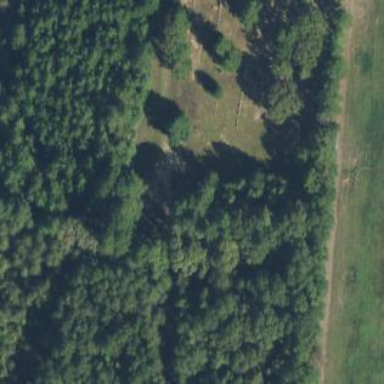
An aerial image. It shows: Cemetery.